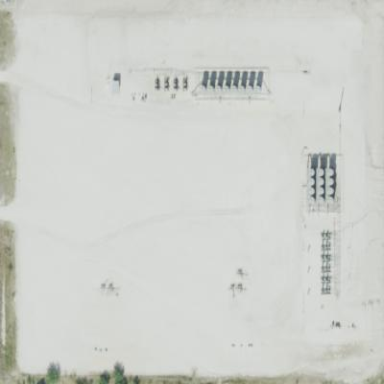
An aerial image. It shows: Fenced industrial area dedicated to gas operations.